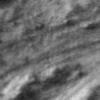
Label: no_change